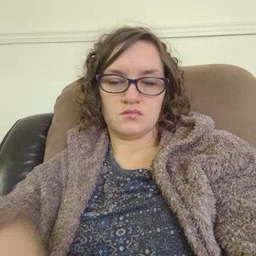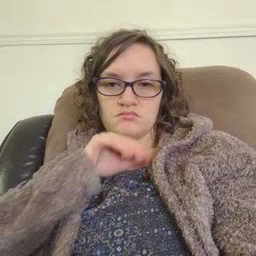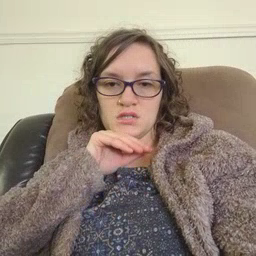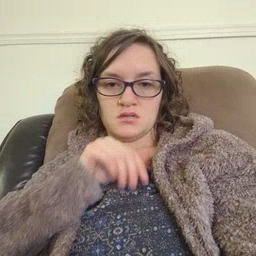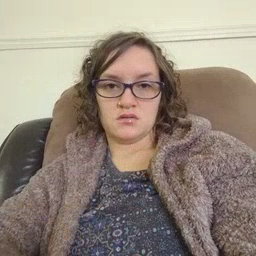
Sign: pig